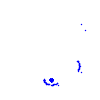
Particle: electron